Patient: sex F, age 75
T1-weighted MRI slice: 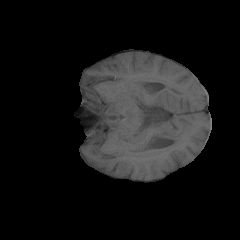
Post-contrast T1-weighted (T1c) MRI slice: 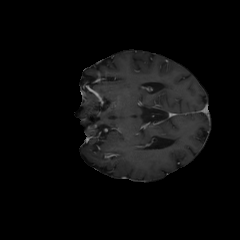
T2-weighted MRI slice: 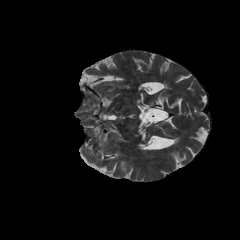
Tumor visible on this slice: no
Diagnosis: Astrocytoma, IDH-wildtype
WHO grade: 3